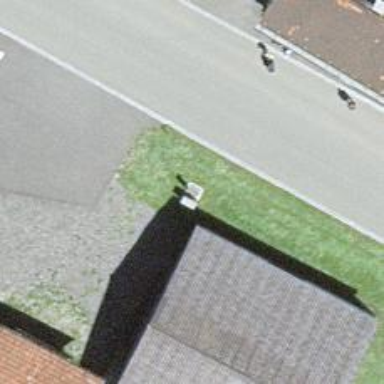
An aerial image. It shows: Street cabinet of man-made origin.